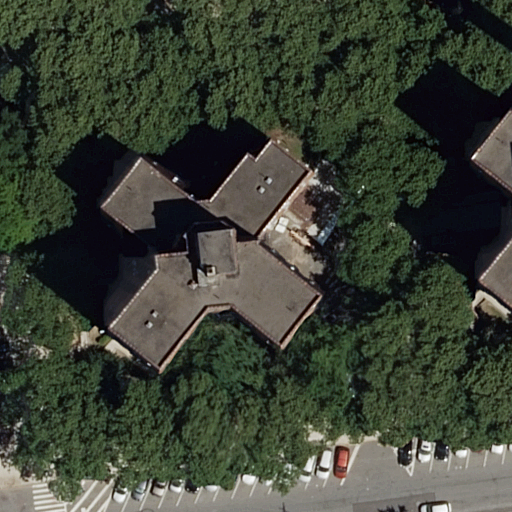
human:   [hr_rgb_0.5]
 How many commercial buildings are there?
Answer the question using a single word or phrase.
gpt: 0

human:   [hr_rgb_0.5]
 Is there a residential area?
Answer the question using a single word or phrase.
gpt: yes

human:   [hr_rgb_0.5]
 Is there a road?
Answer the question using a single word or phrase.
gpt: yes

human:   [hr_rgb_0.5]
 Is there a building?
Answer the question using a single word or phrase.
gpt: yes

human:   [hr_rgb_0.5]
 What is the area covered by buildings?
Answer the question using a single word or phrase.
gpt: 1294m2

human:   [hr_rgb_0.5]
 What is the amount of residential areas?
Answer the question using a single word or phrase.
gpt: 1

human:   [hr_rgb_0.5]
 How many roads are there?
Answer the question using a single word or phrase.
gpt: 6

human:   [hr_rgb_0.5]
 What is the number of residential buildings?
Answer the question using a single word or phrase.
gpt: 2

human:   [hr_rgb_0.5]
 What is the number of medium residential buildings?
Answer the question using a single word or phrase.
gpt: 1

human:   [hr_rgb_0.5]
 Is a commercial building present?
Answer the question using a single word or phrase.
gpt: no

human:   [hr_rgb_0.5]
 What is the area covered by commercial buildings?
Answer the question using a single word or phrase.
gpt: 0m2

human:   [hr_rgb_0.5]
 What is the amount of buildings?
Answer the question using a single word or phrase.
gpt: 2

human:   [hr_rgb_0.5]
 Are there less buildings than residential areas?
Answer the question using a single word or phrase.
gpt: no

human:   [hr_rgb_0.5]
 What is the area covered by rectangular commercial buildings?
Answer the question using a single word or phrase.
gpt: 0m2

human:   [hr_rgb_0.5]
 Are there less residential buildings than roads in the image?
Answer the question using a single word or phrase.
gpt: yes

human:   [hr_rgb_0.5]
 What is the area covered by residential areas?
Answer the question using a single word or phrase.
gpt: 9839m2

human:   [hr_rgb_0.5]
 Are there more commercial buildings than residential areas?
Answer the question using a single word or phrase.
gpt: no

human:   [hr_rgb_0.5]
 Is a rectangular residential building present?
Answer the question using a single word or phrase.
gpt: no

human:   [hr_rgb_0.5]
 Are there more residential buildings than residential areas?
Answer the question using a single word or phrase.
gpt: yes

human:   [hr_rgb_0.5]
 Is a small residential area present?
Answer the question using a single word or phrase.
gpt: no

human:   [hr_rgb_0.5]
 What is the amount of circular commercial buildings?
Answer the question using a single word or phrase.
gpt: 0

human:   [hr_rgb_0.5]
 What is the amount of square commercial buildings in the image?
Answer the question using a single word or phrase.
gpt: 0

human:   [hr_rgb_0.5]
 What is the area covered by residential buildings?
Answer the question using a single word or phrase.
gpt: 1294m2

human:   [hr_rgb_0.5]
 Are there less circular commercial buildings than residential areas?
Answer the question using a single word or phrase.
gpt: yes

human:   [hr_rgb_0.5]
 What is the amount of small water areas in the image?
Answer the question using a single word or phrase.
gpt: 0

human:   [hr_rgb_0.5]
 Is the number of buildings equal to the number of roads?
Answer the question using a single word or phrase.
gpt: no

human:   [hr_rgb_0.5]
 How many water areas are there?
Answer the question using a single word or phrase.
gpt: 0

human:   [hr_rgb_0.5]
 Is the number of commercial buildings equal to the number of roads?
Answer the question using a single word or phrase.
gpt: no

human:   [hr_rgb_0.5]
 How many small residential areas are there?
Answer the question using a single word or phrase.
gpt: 0

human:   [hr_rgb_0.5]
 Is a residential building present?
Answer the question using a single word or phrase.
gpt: yes

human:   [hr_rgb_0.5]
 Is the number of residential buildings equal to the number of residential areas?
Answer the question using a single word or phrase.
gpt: no

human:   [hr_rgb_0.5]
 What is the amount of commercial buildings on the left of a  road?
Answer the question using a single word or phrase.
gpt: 0

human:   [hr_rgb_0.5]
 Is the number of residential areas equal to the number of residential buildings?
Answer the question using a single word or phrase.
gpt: no

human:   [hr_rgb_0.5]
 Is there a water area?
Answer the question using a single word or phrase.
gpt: no

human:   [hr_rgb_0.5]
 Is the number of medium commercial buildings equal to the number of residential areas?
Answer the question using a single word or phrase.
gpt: no

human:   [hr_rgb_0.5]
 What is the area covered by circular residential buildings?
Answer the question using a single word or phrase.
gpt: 0m2

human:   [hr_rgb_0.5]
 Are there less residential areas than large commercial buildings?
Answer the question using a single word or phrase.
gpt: no

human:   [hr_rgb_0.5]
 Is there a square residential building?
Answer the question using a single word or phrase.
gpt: no

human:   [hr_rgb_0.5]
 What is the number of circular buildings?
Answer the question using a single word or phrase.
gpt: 0

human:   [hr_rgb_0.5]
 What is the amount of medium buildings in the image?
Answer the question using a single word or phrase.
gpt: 1

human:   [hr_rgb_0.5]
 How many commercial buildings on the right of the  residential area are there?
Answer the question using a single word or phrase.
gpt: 0

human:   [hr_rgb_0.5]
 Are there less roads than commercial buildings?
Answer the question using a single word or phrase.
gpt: no

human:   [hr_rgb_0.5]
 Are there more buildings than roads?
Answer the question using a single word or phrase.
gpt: no

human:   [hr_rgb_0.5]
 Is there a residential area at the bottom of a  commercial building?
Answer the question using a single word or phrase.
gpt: no

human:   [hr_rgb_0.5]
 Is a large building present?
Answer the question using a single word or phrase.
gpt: yes

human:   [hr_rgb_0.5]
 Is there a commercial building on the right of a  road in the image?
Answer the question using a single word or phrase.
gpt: no

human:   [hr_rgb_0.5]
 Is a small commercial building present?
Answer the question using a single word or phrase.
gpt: no

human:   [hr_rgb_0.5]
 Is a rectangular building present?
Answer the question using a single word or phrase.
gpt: no

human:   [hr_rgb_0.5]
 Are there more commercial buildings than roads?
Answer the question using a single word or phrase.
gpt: no

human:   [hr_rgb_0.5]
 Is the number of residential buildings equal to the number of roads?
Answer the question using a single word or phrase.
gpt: no

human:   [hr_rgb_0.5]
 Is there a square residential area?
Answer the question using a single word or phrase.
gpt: no

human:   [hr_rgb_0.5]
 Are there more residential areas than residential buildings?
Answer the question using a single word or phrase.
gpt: no

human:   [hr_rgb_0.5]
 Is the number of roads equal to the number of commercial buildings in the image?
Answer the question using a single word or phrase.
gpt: no

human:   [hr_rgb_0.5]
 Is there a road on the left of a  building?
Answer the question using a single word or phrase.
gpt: yes

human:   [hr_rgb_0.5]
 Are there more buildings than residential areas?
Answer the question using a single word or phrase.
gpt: yes

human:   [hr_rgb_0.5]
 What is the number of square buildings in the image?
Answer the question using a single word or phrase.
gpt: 0

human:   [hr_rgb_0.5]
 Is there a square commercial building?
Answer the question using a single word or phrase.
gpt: no

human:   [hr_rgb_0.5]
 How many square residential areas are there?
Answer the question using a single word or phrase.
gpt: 0

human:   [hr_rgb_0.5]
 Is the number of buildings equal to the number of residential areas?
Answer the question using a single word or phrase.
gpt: no

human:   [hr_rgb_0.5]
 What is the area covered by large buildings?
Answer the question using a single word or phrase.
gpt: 1183m2

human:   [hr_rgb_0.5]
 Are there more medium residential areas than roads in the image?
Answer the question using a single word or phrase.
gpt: no

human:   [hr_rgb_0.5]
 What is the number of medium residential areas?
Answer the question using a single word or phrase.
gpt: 0

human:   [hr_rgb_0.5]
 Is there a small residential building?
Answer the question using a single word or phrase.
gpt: no

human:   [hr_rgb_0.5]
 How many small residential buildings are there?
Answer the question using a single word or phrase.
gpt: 0